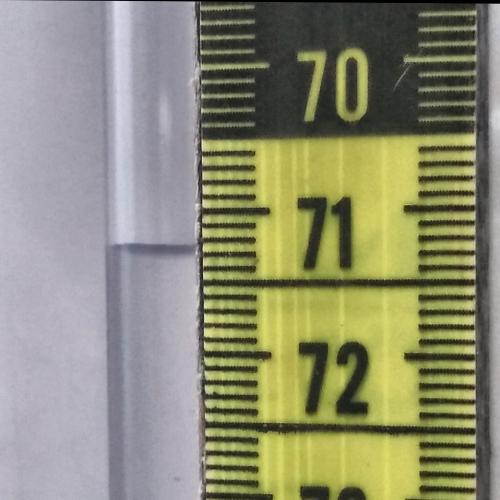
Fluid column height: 71.3 cm